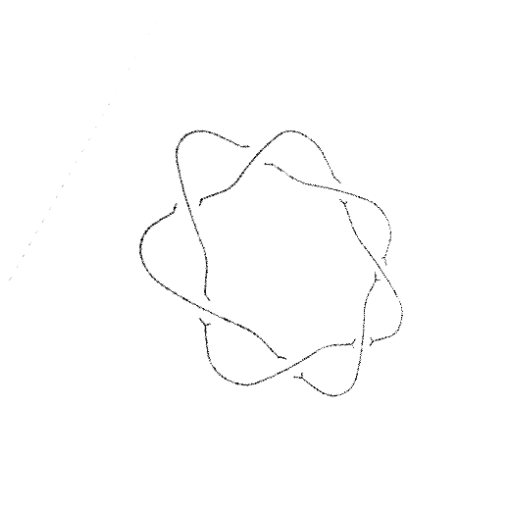
Crossing number: 7